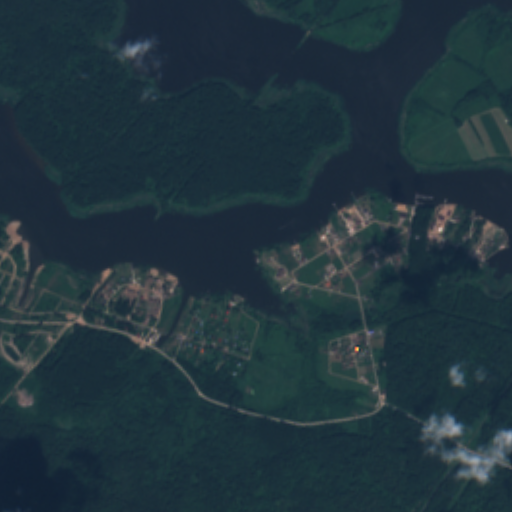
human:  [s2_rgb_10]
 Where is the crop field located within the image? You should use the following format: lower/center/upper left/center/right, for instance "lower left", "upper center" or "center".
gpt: The crop field is located in the upper right of the image.
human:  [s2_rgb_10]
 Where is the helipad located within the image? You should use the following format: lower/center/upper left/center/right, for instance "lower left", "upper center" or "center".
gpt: The helipad is located in the center right of the image.
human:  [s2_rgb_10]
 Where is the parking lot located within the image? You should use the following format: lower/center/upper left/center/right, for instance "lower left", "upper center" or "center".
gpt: The parking lot is located in the lower right of the image.
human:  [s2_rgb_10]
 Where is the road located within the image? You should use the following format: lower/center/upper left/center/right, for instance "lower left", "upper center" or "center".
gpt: There is no road in the image.